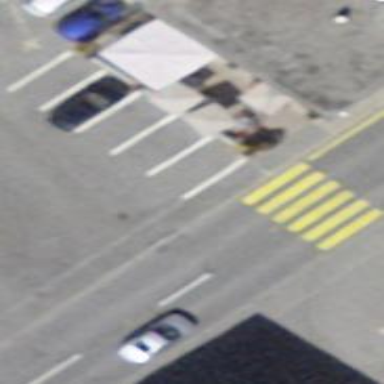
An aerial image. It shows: Parking available on the street side.